Interaction volume radius: 5 \u00c5
Interaction volume height: 15 \u00c5
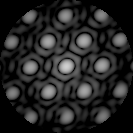
Disorder parameter: 0.1155